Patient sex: M
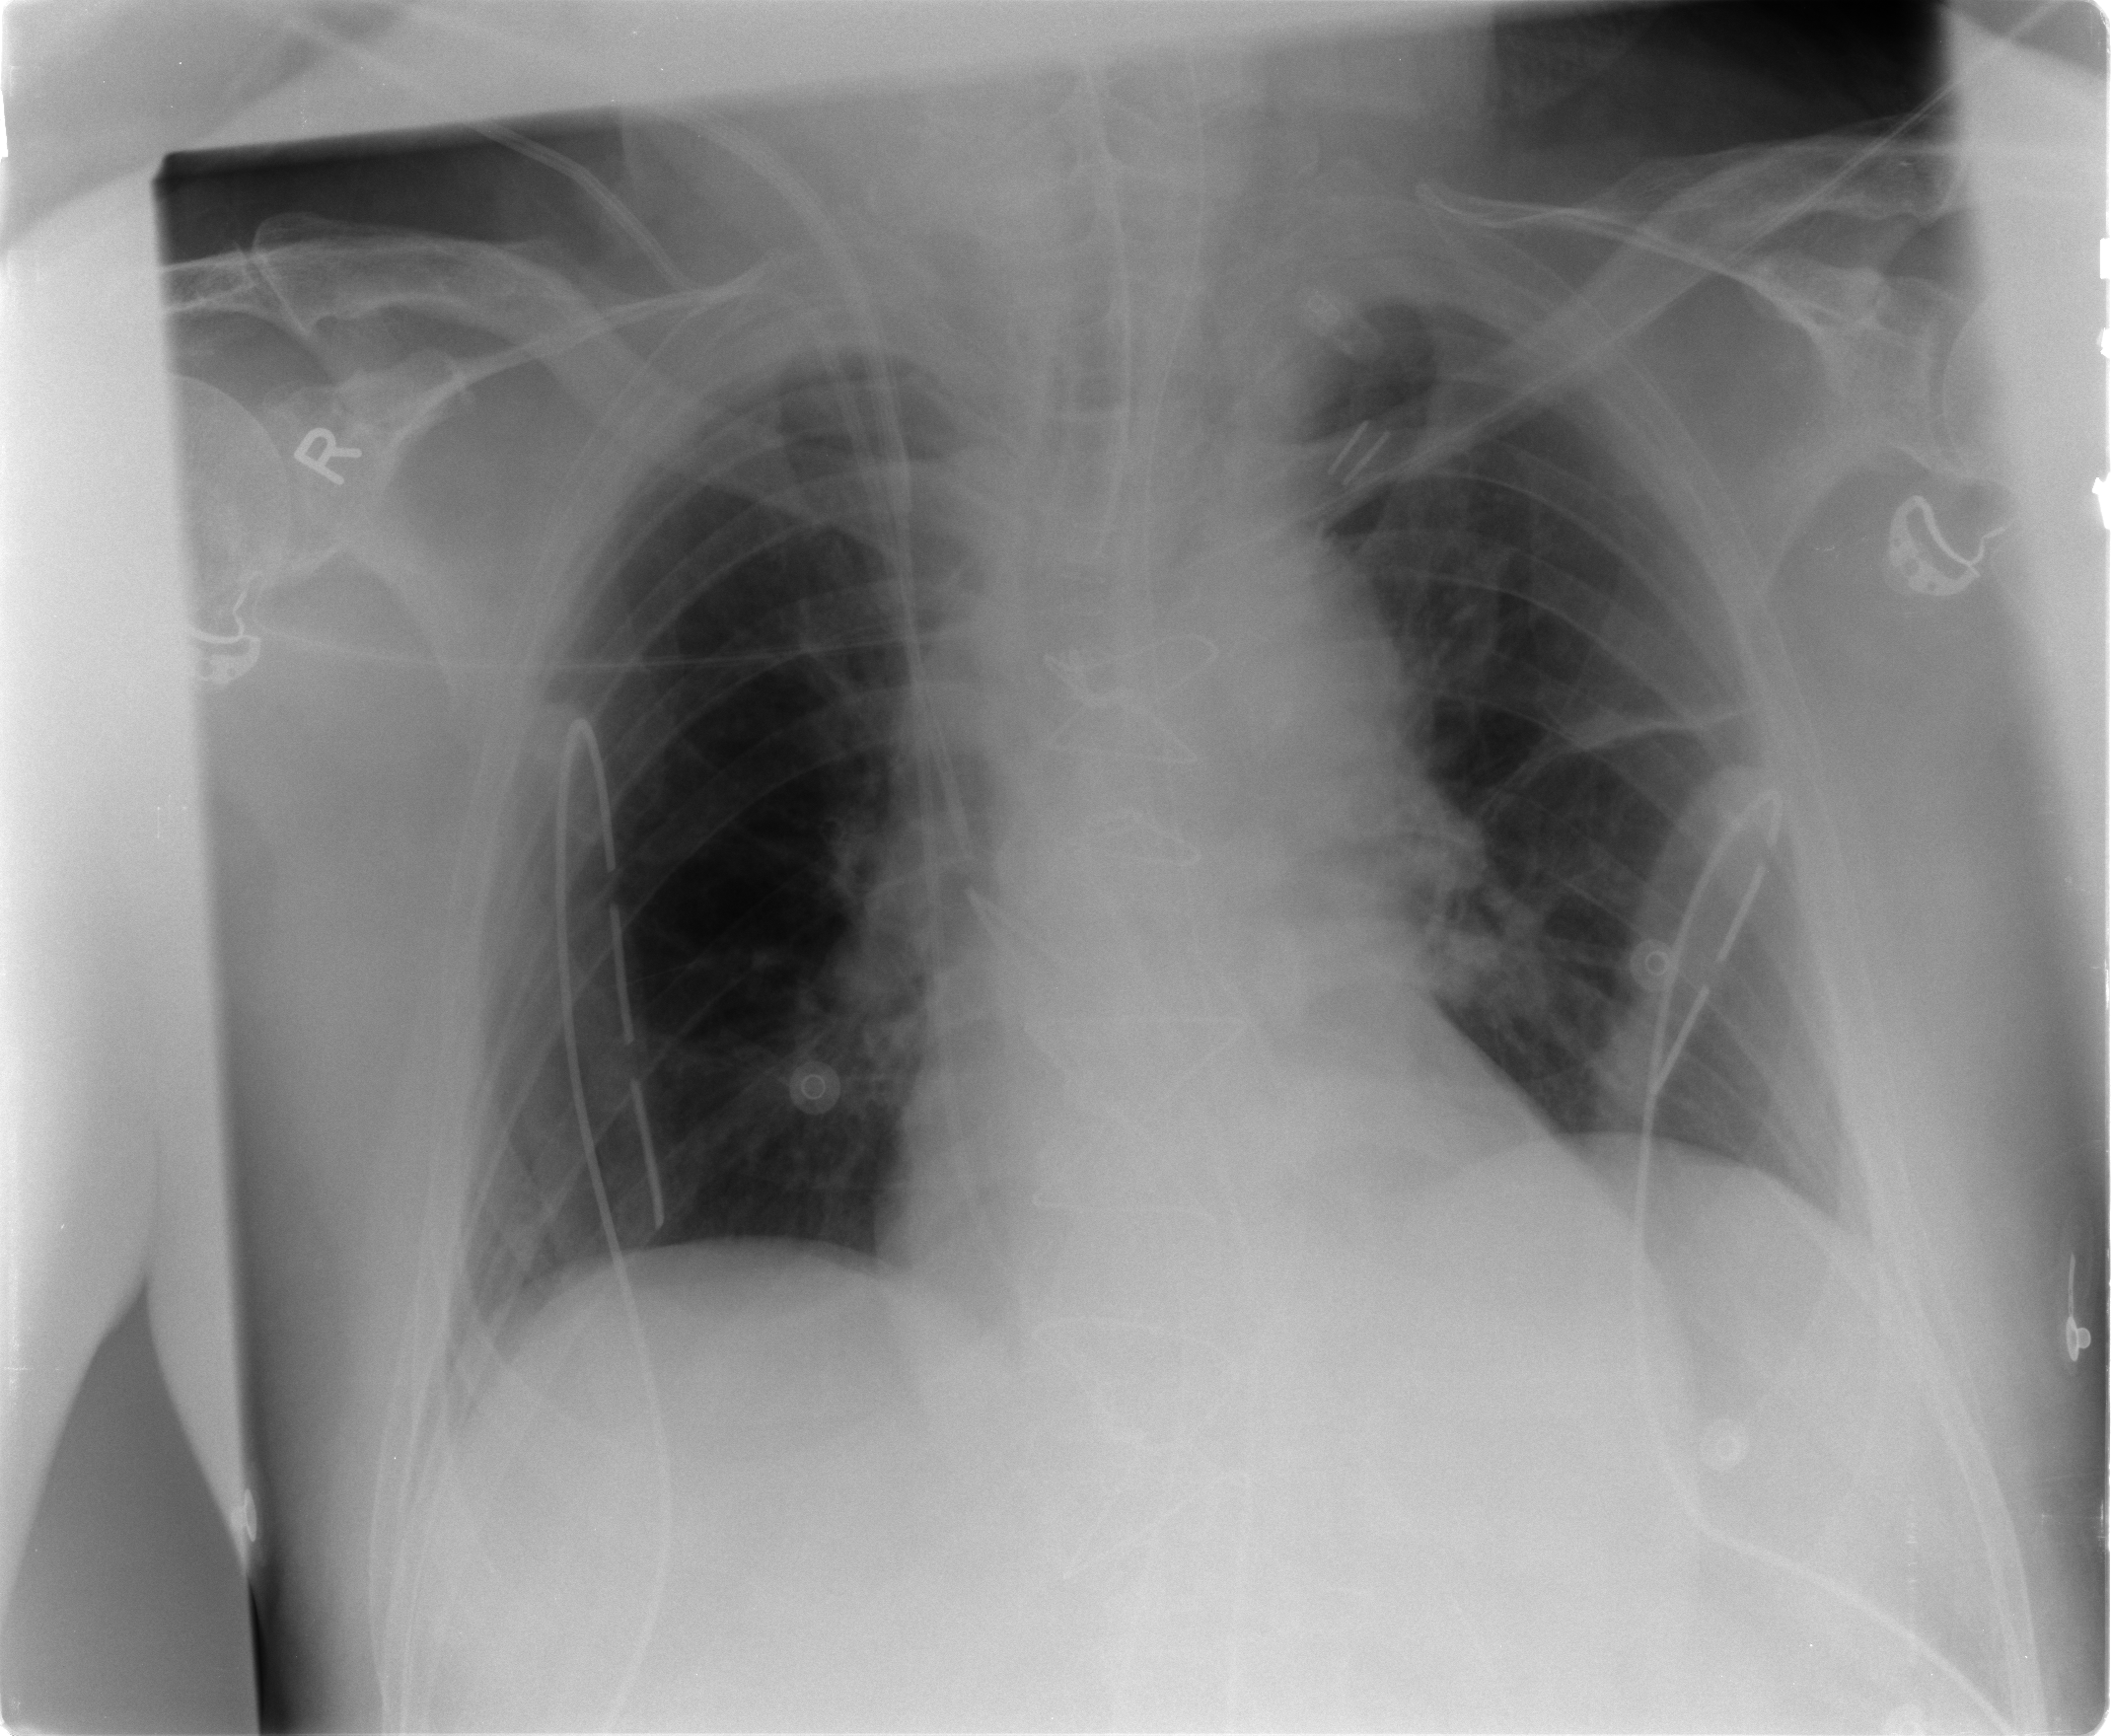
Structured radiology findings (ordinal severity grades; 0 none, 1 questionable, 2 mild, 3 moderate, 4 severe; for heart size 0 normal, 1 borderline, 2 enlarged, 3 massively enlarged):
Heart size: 0
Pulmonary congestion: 0
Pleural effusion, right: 0
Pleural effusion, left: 0
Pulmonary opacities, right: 0
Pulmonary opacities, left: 0
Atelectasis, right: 0
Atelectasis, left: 2